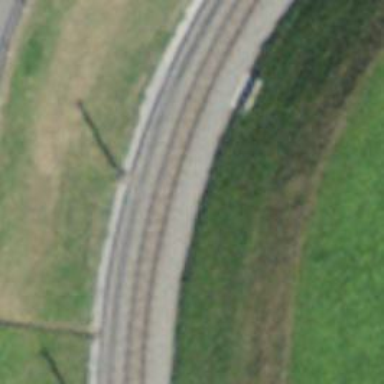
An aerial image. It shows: Narrow-gauge railway track with electrified contact line. The railway has one track.